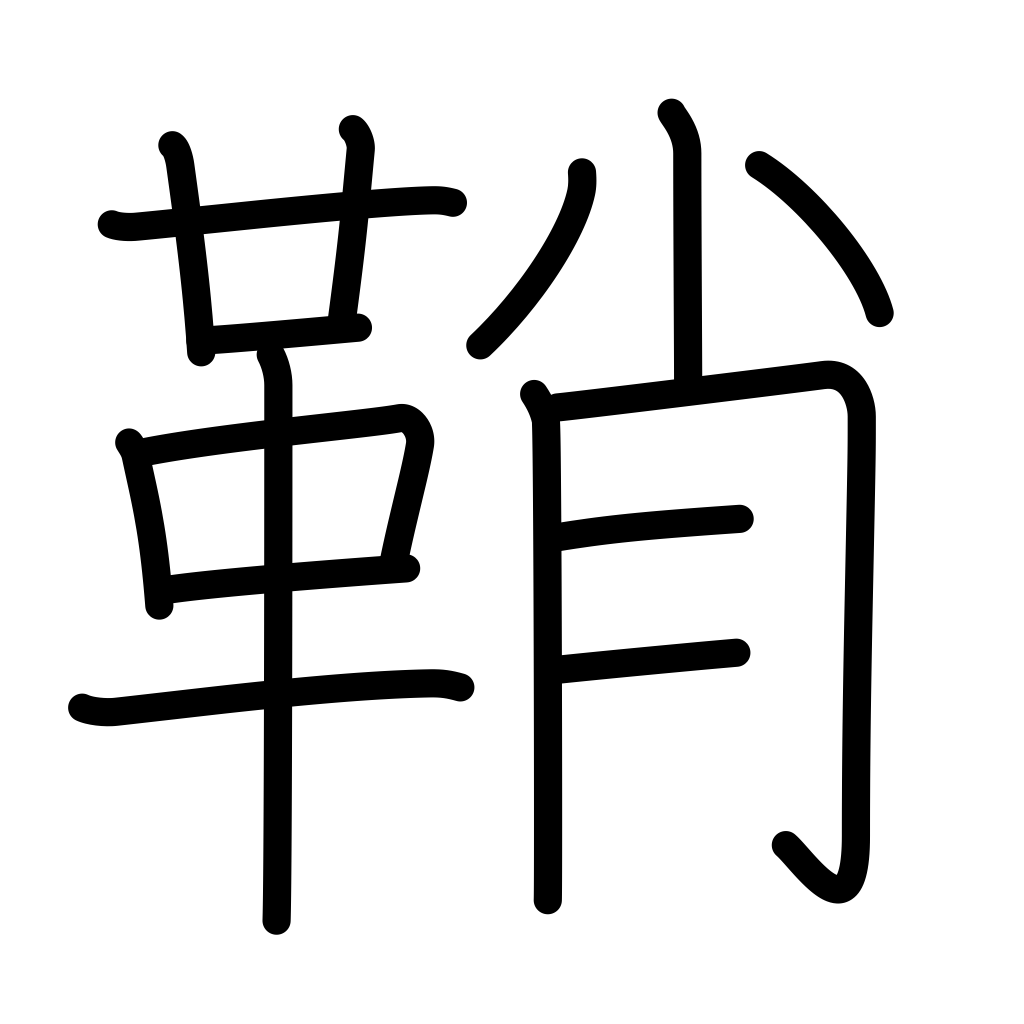
Meaning: sheath, case, margin, difference